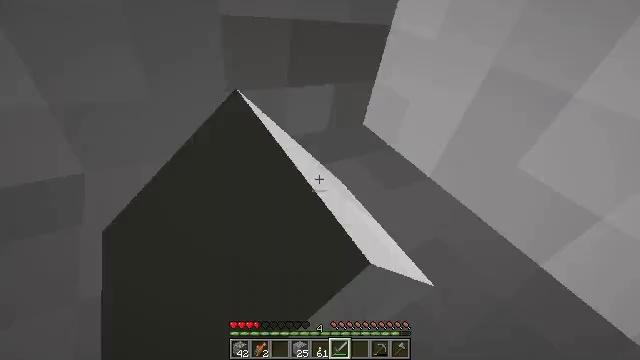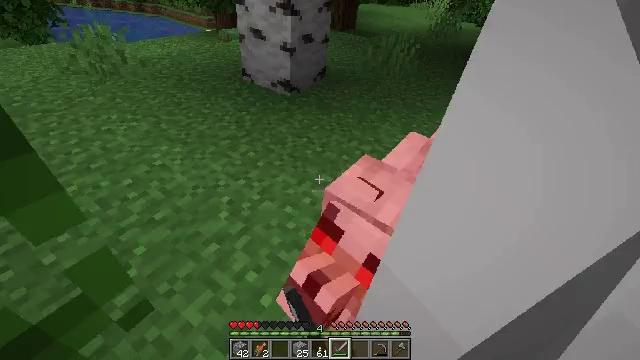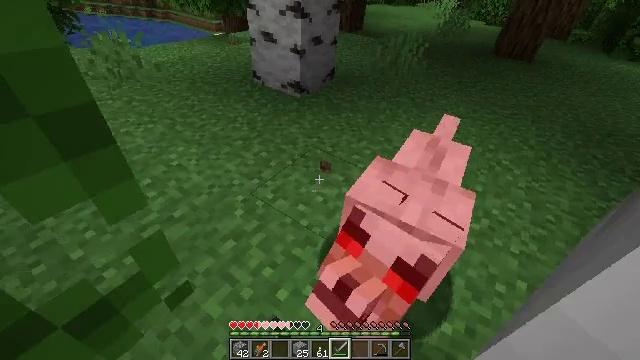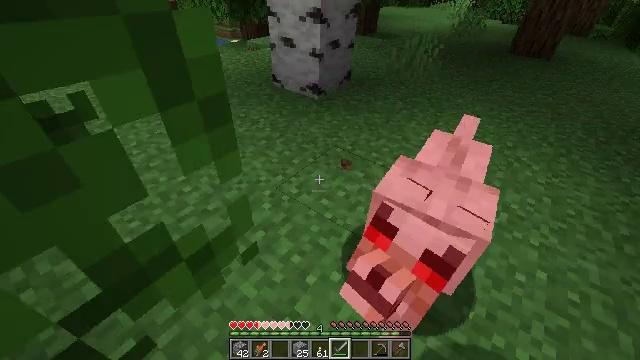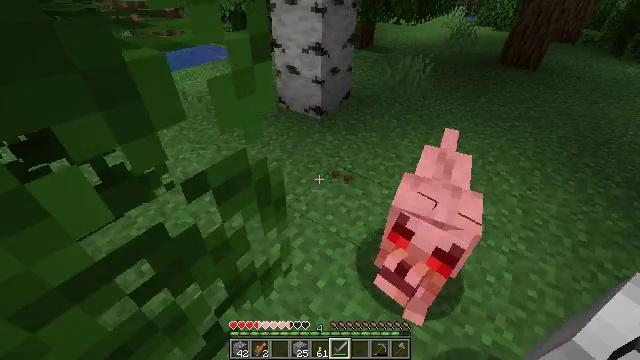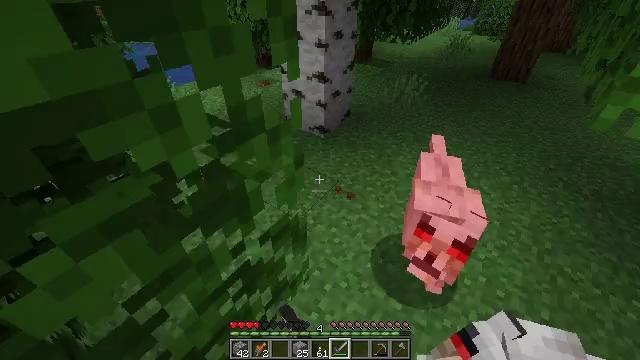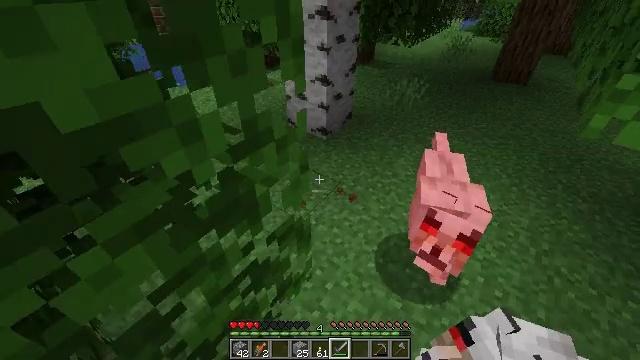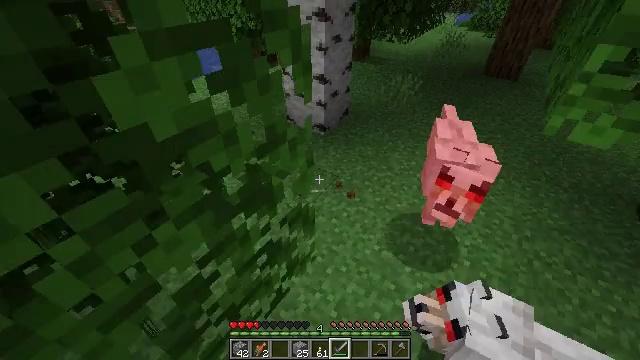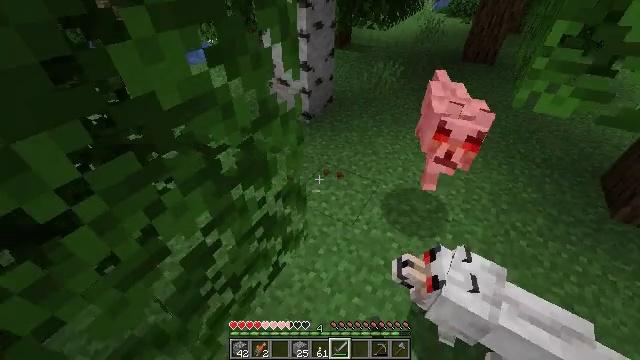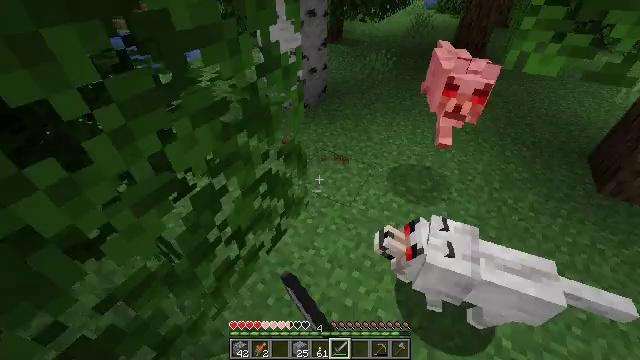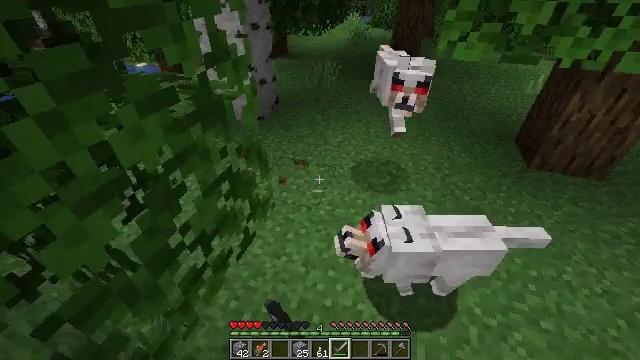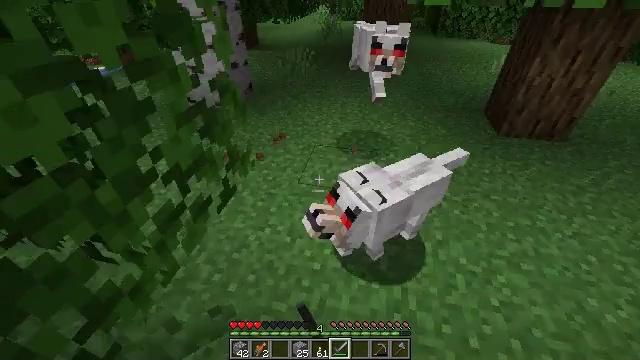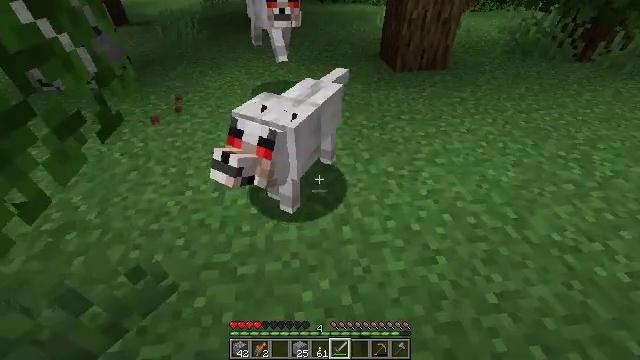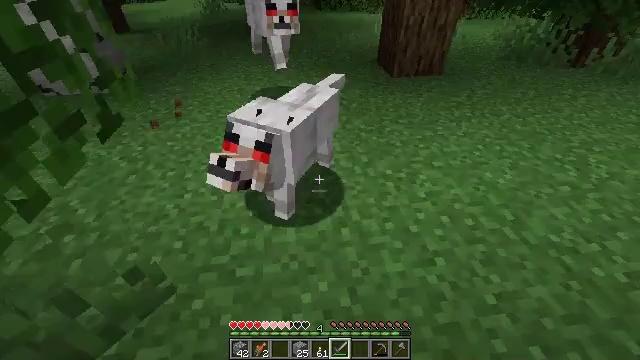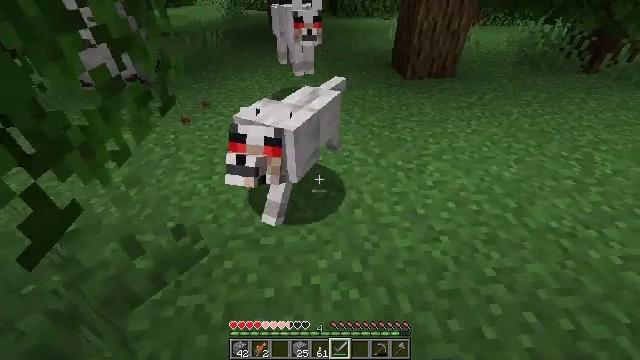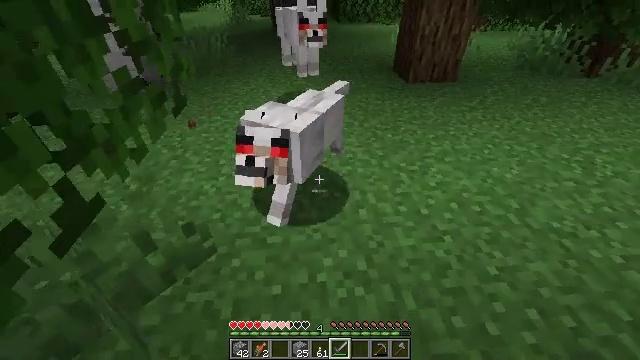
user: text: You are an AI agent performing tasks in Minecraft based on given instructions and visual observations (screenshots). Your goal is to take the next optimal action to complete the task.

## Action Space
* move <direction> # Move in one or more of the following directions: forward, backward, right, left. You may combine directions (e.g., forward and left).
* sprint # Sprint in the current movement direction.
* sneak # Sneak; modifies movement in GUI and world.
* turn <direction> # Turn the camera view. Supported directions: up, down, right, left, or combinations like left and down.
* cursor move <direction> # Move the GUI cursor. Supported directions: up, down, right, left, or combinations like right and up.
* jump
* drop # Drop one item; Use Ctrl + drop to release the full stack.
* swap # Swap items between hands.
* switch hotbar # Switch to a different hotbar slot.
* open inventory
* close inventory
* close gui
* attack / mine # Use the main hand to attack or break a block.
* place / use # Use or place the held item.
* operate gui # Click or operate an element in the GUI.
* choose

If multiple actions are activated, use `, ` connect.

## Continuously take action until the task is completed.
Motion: motion action
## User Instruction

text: Kill the wolf.
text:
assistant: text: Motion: move back, attack / mine
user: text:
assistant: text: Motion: move back, turn left, attack / mine
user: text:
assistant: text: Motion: move back, turn left, jump
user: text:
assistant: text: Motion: move back, attack / mine, jump
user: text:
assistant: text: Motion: move back, attack / mine, jump
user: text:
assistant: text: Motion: move back, attack / mine, jump
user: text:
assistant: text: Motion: move back, turn down, attack / mine, jump
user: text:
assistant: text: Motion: move back and move left, turn right and down, attack / mine, jump
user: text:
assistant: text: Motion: move back and move left, turn right, attack / mine, jump
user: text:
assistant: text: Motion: move back and move left, turn right and up, attack / mine
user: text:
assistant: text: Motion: move back and move left, turn right, attack / mine
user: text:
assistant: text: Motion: move back and move left, turn right and down, attack / mine
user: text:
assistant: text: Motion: move back and move left, turn up, attack / mine
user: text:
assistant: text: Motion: move back and move left, turn left and up, attack / mine
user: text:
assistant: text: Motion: move back and move left, attack / mine
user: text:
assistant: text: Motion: move back and move left, attack / mine
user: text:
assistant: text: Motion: move back and move left, turn left, attack / mine, jump
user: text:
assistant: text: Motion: move back and move left, turn left and up, jump
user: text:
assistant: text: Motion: move back, attack / mine, jump
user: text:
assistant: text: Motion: move back, turn right, attack / mine, jump
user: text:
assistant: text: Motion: move back, turn right and up, jump
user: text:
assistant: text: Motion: move back, turn right and up
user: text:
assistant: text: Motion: move back, attack / mine
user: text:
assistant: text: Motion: move back, turn down, attack / mine
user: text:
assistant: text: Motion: move back, turn right and down, attack / mine
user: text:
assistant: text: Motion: move back
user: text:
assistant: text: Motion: move back, attack / mine
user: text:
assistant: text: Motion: move back, attack / mine
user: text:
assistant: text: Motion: move back, attack / mine, jump
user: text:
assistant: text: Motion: move back, turn left and up, attack / mine, jump